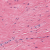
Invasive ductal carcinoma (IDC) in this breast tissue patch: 0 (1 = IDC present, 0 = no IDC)